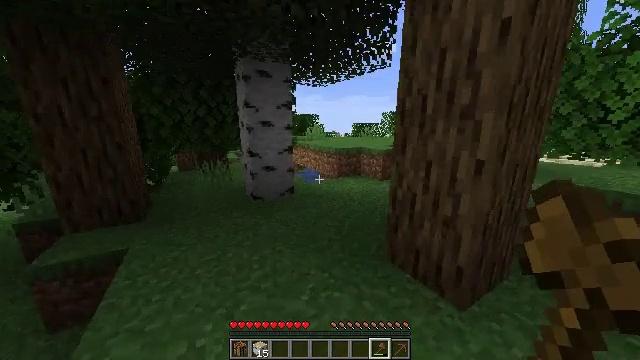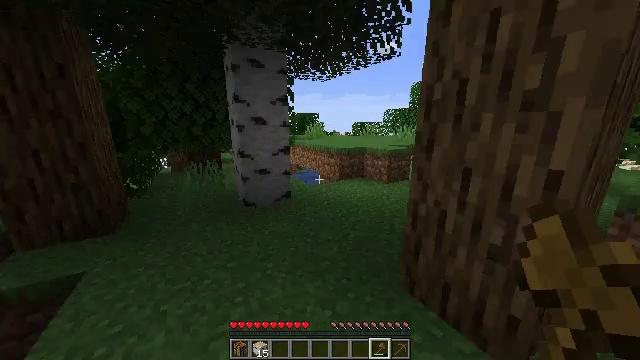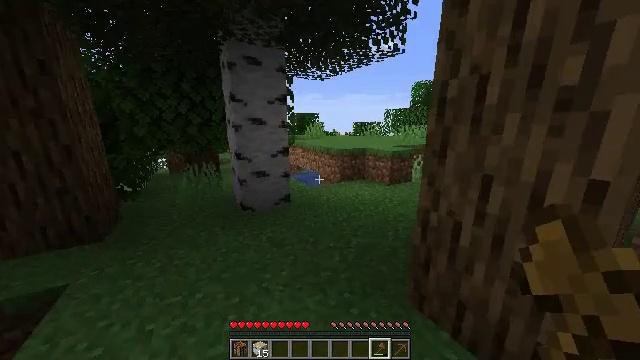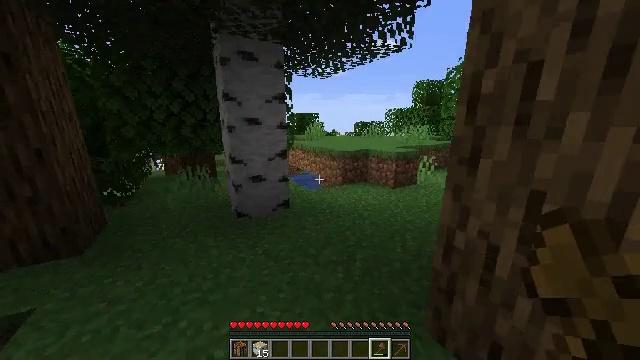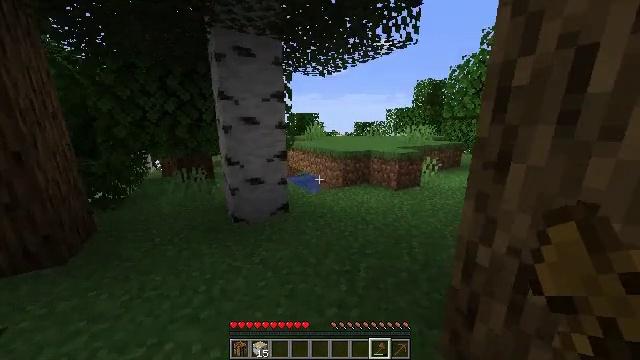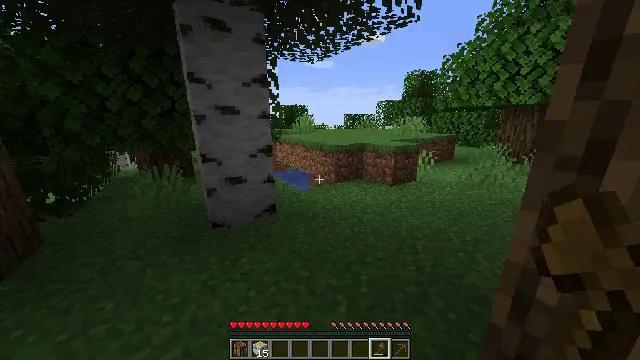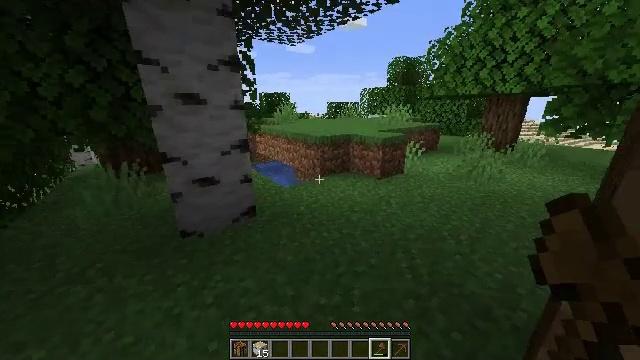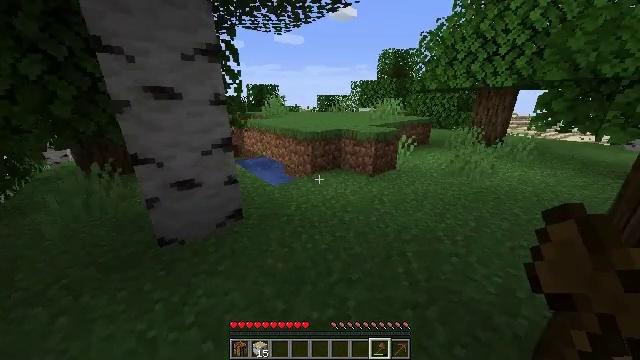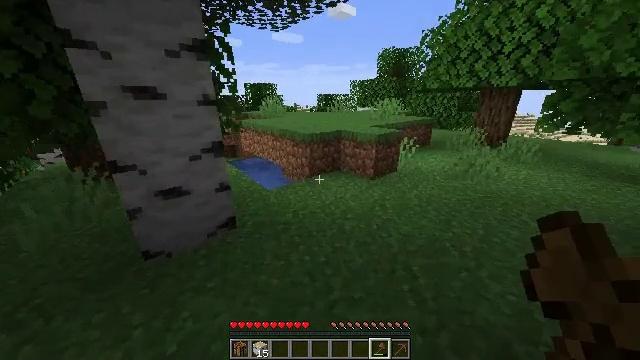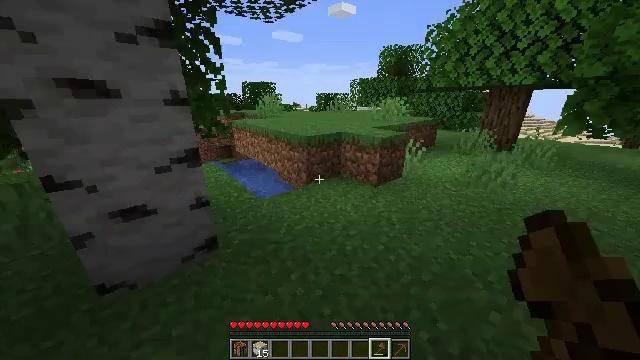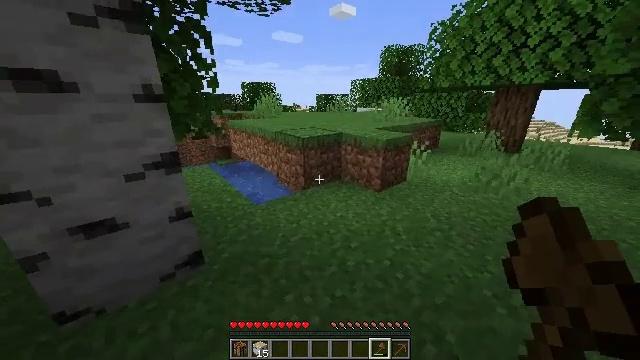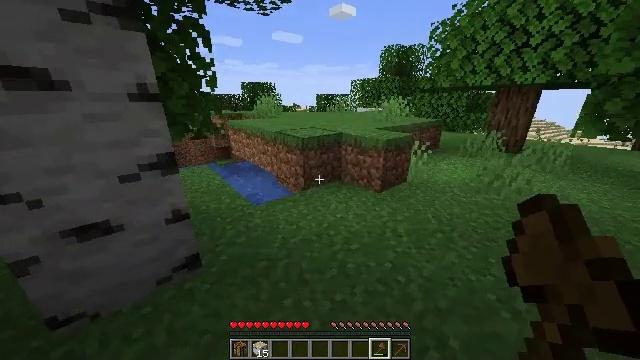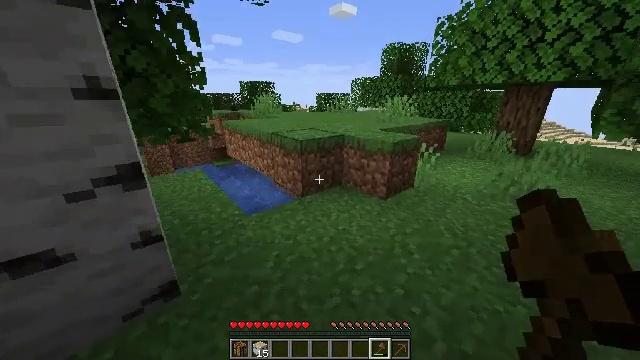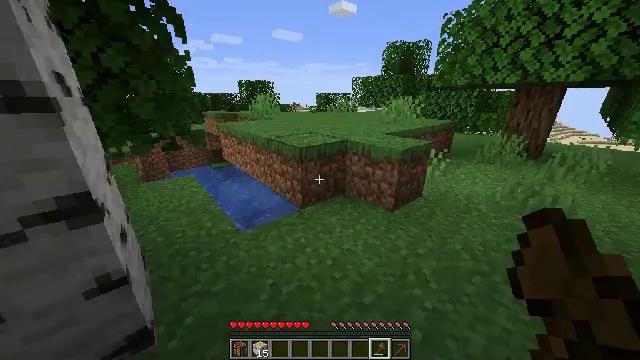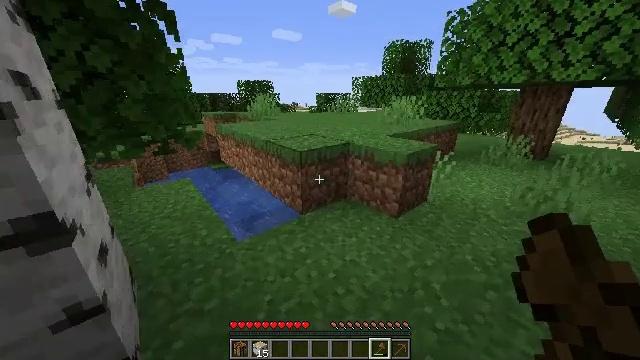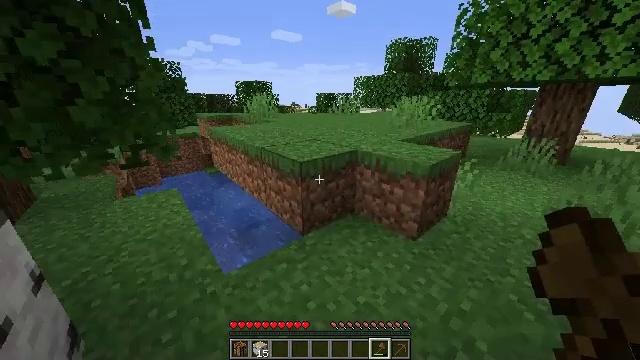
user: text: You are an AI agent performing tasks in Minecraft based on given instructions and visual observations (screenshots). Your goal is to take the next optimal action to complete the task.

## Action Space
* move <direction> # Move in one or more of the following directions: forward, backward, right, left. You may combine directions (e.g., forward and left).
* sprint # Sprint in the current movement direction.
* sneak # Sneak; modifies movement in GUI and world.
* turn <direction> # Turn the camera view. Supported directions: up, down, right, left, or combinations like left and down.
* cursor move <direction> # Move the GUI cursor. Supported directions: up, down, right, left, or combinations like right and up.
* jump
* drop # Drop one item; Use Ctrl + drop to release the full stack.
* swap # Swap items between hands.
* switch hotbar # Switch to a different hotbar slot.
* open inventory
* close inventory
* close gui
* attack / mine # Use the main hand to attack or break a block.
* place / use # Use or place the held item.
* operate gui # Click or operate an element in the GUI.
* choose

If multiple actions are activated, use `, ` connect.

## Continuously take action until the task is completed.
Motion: motion action
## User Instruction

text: Mine sand by the water.
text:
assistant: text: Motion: move forward, sprint
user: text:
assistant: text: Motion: move forward, sprint
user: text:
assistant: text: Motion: move forward, sprint
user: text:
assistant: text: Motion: move forward, sprint
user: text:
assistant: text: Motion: move forward, sprint, turn right and down
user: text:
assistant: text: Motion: move forward, sprint, turn right and down
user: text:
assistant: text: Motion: move forward, sprint, turn right and down
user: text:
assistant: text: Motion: move forward, sprint
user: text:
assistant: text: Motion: move forward, sprint
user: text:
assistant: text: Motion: move forward, sprint
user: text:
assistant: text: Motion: move forward, sprint
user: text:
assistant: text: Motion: move forward, sprint
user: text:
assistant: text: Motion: move forward, sprint
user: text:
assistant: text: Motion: move forward, sprint
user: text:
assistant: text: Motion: move forward, sprint
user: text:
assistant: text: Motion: move forward, sprint
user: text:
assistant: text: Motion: move forward, sprint
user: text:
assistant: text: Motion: move forward, sprint, jump
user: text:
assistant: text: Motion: move forward, sprint, jump
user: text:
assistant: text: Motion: move forward, sprint, jump
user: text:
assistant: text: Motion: move forward, sprint, jump
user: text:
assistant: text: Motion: move forward, sprint, jump
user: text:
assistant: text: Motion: move forward, sprint, turn left and down, jump
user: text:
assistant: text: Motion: move forward, sprint, turn left and down, jump
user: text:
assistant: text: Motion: move forward, sprint, turn left and down, jump
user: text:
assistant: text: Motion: move forward, sprint, turn left, jump
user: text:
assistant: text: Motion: move forward, sprint, jump
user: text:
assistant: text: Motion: move forward, sprint, jump
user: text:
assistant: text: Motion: move forward, sprint, turn left, jump
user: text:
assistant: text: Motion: move forward, sprint, turn left, jump